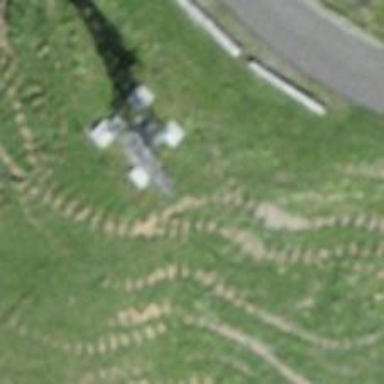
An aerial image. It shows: Pylon for aerialway.